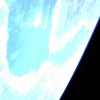
Label: sunburn